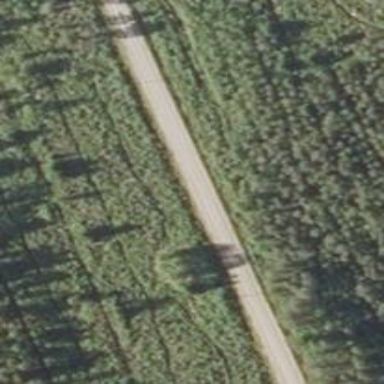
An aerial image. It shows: Tertiary road.